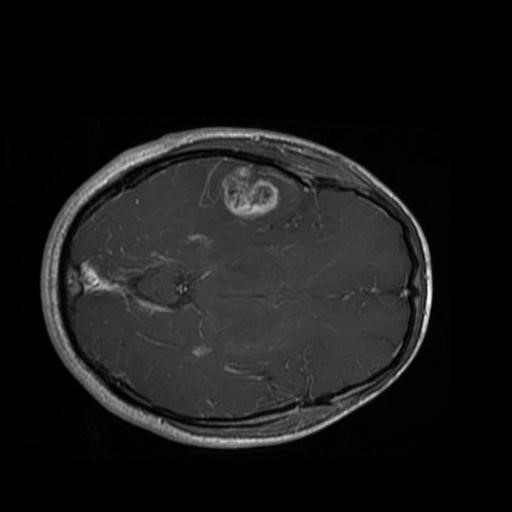
Label: brain_glioma